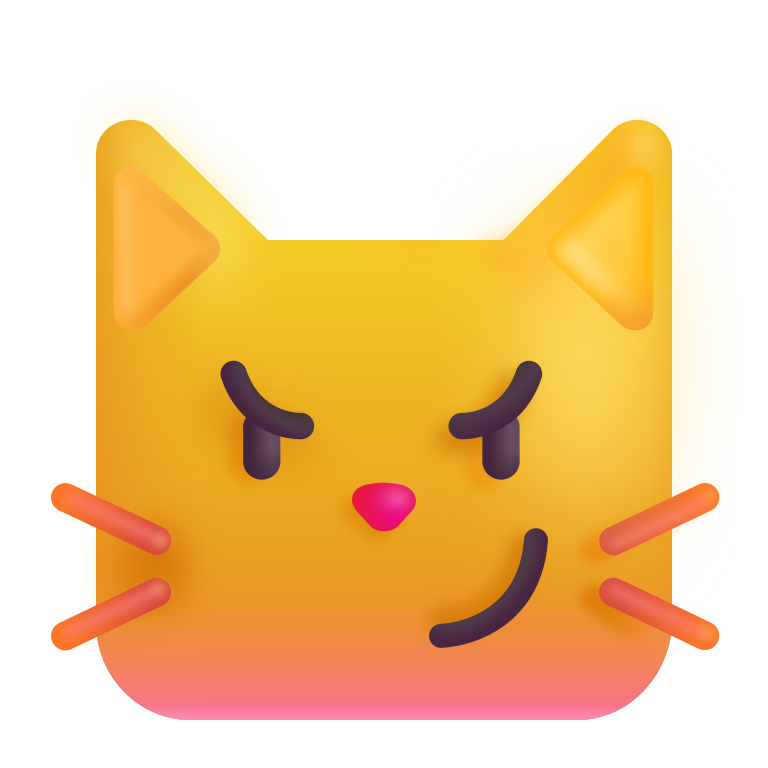
cat with wry smile color